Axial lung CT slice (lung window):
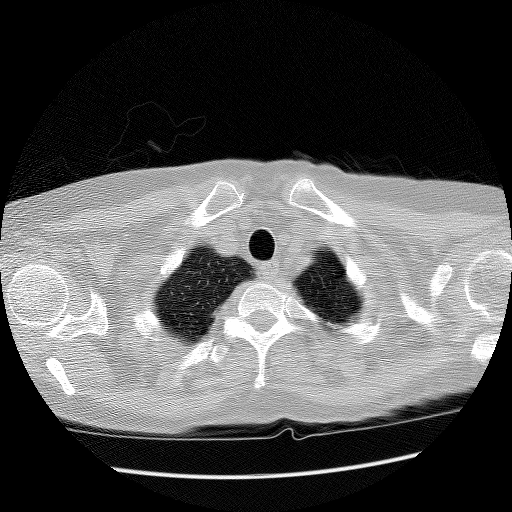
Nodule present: no